Field crop: tomato
Growth stage: 1
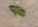
Species: solanum